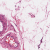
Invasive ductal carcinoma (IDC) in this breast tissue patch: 0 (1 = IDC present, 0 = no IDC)